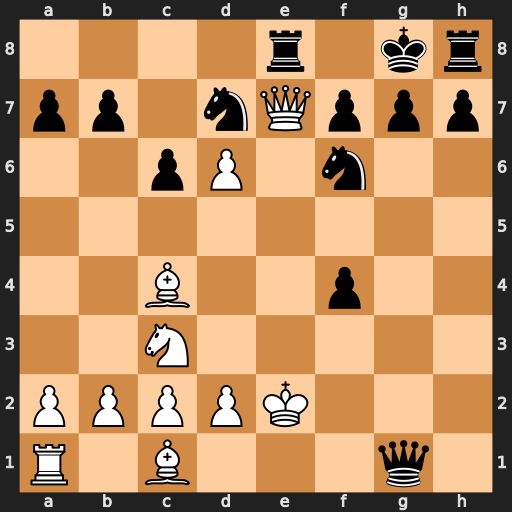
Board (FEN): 4r1kr/pp1nQppp/2pP1n2/8/2B2p2/2N5/PPPPK3/R1B3q1
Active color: w
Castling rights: -
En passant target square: -
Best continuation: Bxf7#